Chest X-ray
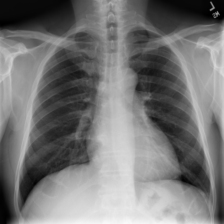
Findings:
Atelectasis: negative
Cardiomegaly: negative
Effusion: negative
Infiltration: negative
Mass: negative
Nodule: negative
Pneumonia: negative
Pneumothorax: negative
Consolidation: negative
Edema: negative
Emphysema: negative
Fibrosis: negative
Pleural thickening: negative
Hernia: negative